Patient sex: F
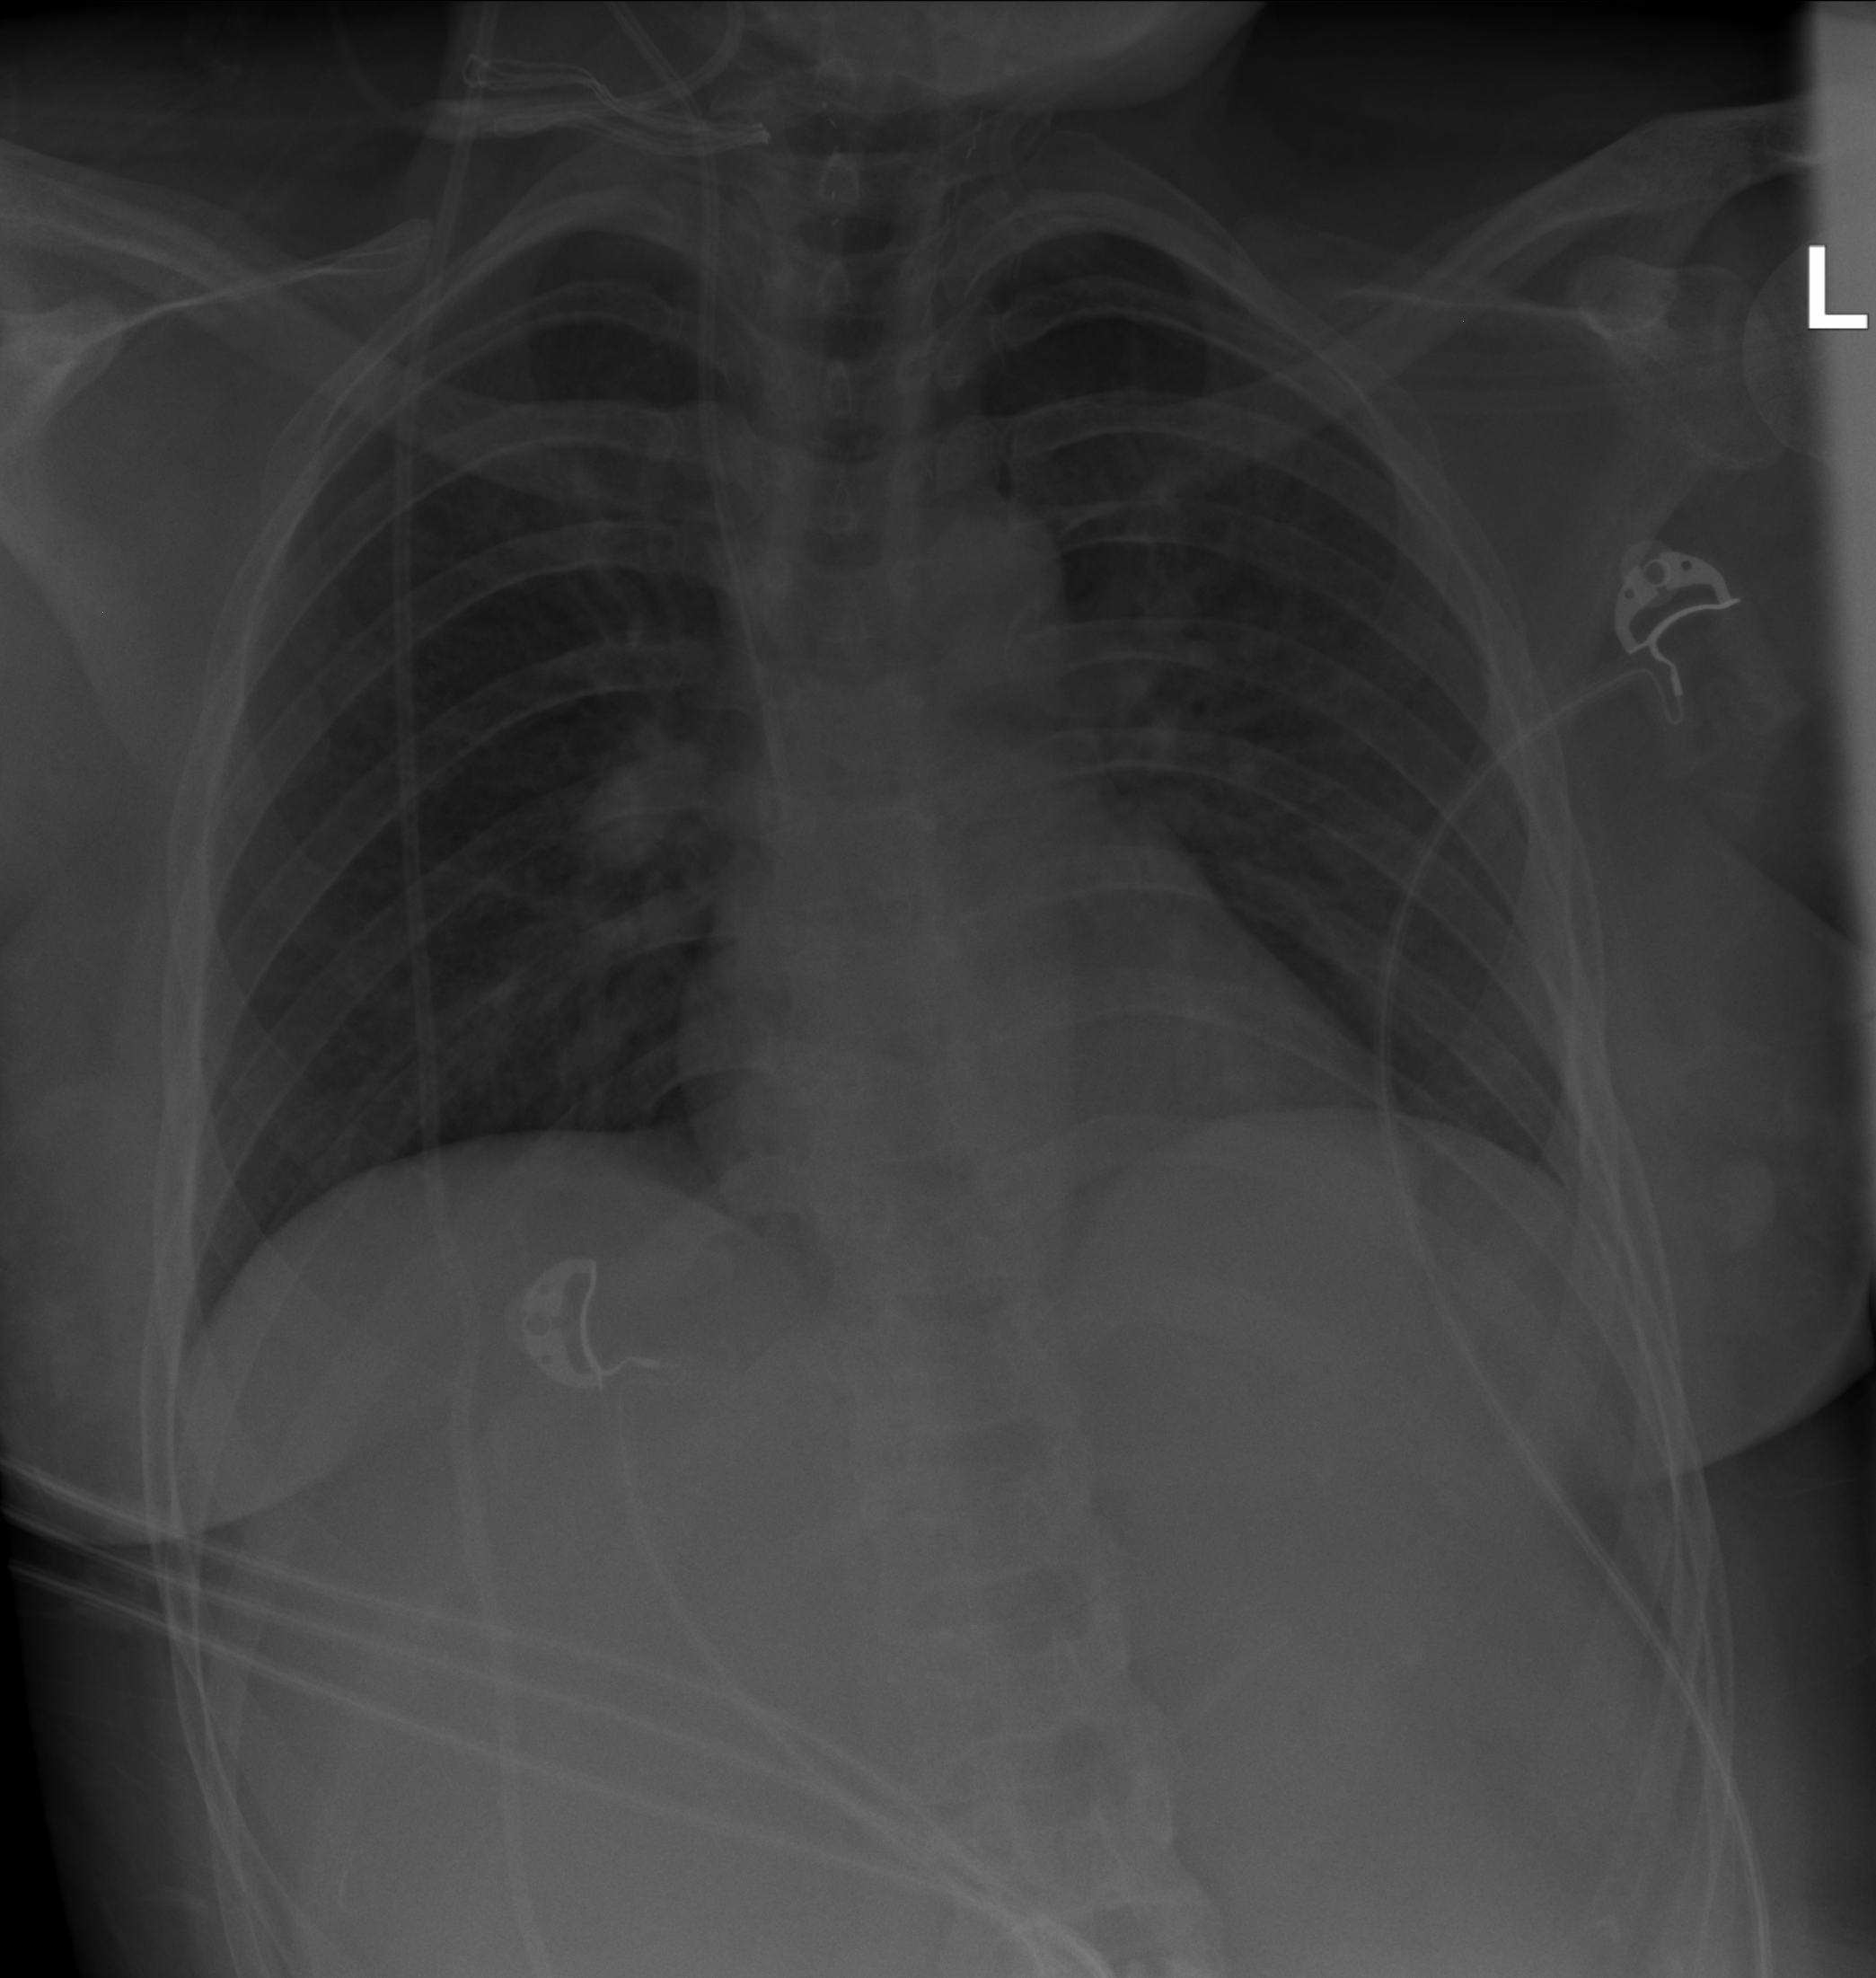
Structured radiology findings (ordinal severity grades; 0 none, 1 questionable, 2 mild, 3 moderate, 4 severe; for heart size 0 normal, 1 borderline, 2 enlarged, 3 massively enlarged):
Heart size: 0
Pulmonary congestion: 1
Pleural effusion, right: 0
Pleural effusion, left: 0
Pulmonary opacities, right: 0
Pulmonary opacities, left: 0
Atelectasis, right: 0
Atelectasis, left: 0